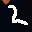
Label: 2